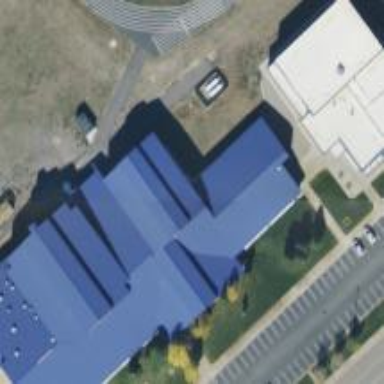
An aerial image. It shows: School building.